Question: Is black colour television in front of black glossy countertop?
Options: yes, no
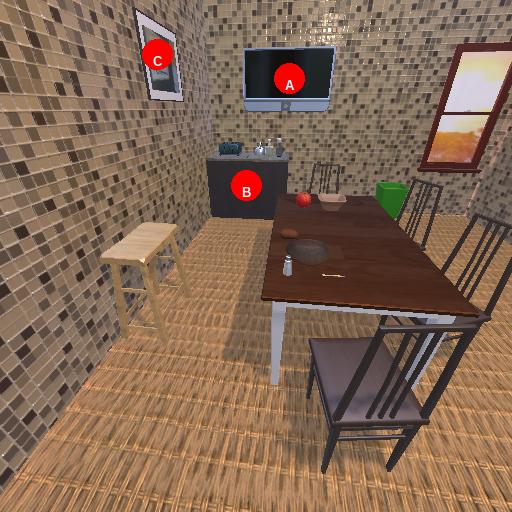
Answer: yes